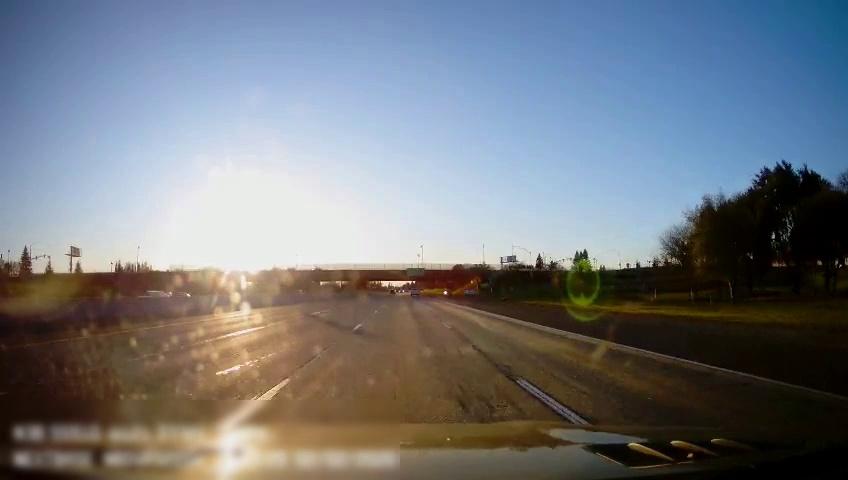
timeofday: Day
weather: Sunny
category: Drivable Space
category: Vehicles | Truck
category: Vehicles | Car
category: Vehicles | Car
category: Lanes | Alternate Lane
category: Lanes | Alternate Lane
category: Lanes | Current Lane
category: Lanes | Current Lane
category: Lanes | Alternate Lane
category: Traffic | Signs
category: Traffic | Signs
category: Traffic | Signs